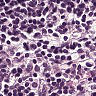
Metastatic tissue present: no